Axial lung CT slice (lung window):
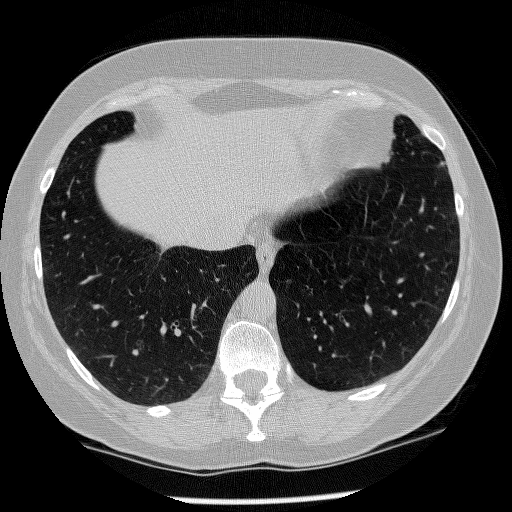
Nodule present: no